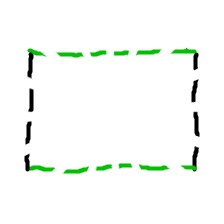
Shape: rectangle